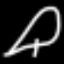
Label: airplane